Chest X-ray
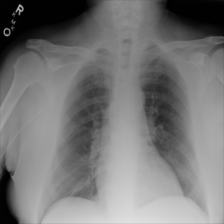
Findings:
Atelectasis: negative
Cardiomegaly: negative
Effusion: negative
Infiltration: negative
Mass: negative
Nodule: negative
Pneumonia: negative
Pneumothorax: negative
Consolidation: negative
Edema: negative
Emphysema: negative
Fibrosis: negative
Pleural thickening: negative
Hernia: negative